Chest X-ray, PA view. Patient: 47 years old, sex M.
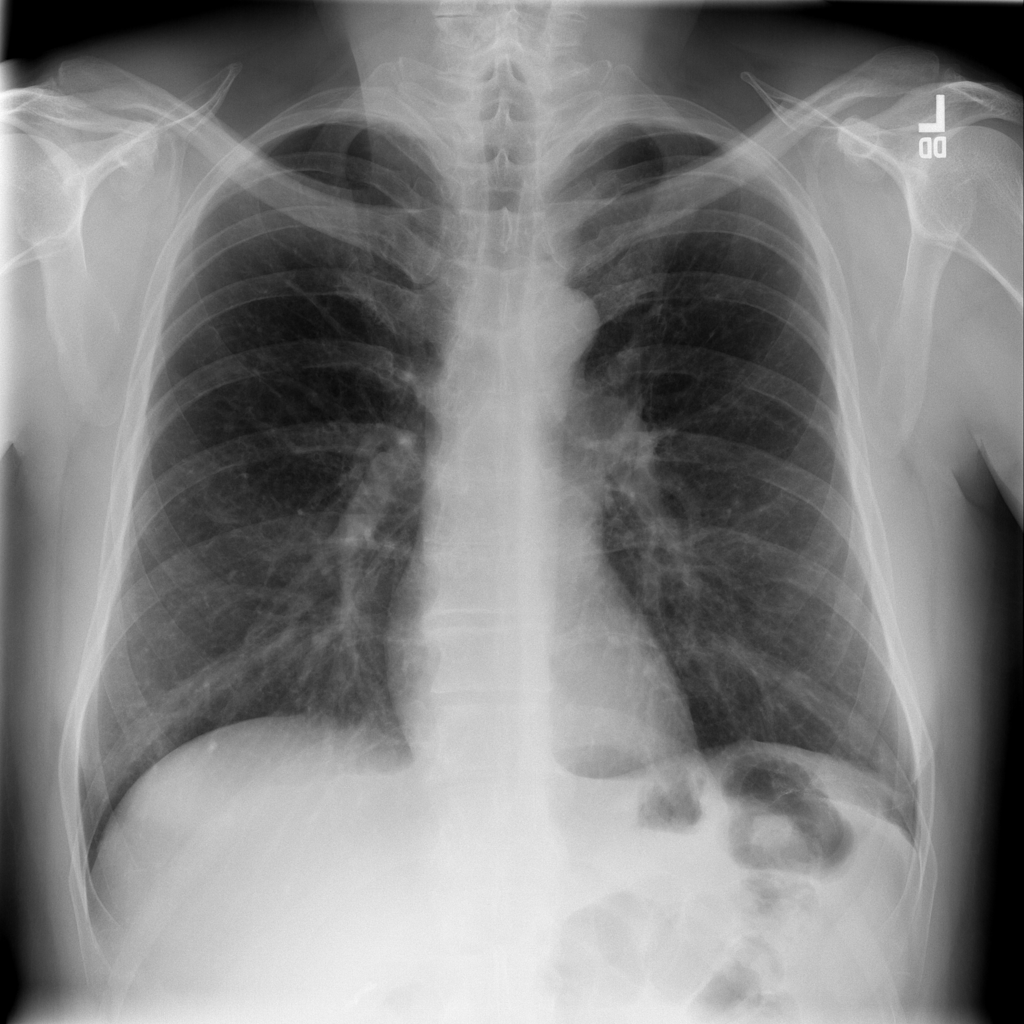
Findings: No Finding